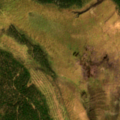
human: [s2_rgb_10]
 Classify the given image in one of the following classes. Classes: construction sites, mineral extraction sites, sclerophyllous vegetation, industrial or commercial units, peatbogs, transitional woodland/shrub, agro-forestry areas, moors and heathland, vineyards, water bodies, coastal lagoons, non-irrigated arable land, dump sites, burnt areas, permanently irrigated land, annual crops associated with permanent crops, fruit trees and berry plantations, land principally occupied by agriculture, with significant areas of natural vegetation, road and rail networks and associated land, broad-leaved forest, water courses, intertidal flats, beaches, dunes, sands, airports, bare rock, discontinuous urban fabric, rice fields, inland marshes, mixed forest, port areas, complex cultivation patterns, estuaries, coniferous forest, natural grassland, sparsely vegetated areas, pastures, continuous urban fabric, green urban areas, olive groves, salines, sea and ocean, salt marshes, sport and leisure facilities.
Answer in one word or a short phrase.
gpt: coniferous forest, transitional woodland/shrub, peatbogs